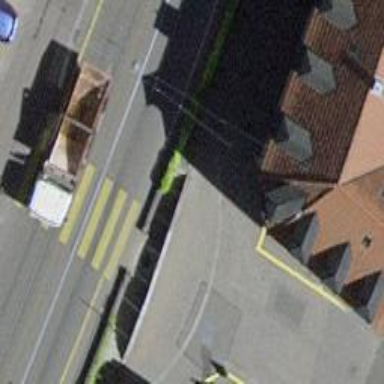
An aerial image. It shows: Road with steps.